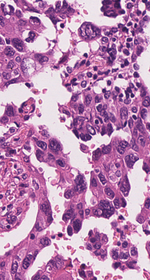
Tumor epithelial tissue: yes
Tumor-associated stroma tissue: yes
Normal tissue: no